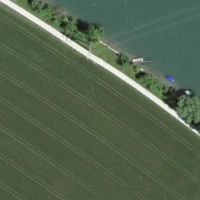
EUNIS habitat code: 25
Species observed at this site:
Lanius excubitor